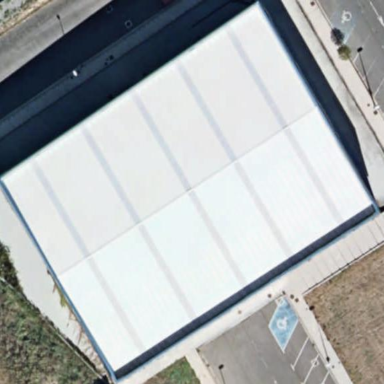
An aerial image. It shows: Industrial building.